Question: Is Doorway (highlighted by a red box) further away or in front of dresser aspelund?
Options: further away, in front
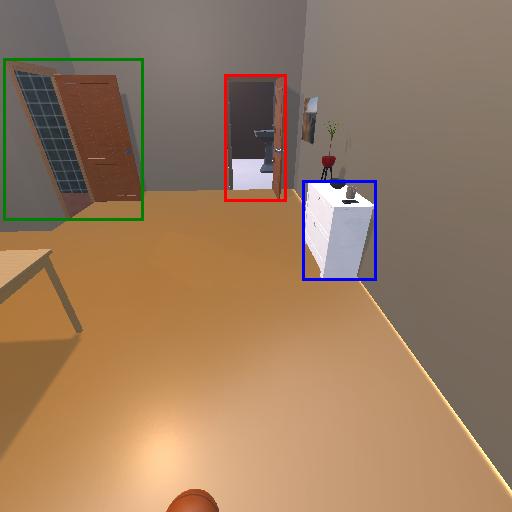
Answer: further away